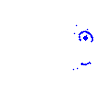
Particle: pion